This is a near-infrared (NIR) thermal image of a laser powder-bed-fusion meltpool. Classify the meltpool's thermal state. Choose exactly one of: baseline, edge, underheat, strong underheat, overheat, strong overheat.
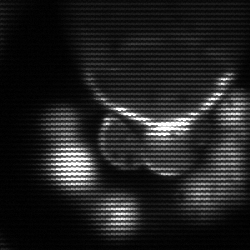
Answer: edge